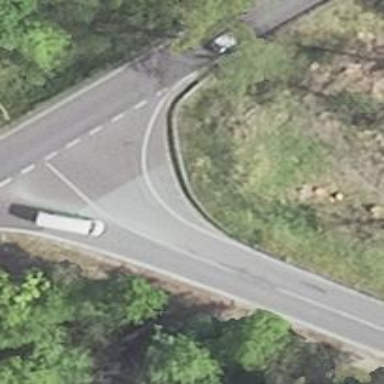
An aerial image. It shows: Road with "give way" sign.